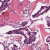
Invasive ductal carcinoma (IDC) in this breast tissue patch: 1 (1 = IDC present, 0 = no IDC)